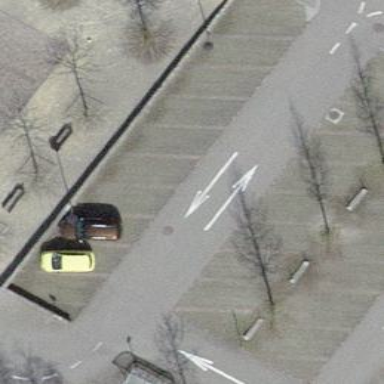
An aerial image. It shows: Diagonal street-side parking available as amenity.